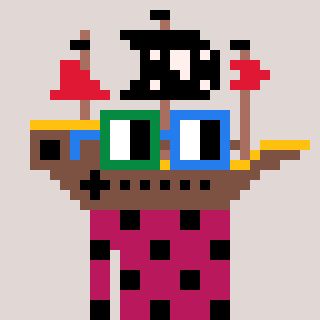
a pixel art character with square green and blue glasses, a pirateship-shaped head and a darkpink-colored body on a warm background